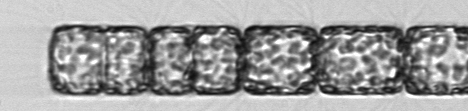
Label: Lauderia_annulata